Question:
I need to fix height 100% of page-wrapper for the right-sidebar, main-contents and left sidebar. Any idea..? Below is my css file too. I have used a class named clearfix in page-wrapper but height is not fixed.The 100% is not accurate though since I need header and footer-wrapper to appear as well..
'''
<!DOCTYPE html PUBLIC "-//W3C//DTD XHTML 1.0 Strict//EN" "http://www.w3.org/TR/xhtml1/DTD/xhtml1-strict.dtd">
<html xmlns="http://www.w3.org/1999/xhtml">
<head>
<meta http-equiv="Content-Type" content="text/html; charset=UTF-8" />
<title>e-support-uop</title>
<!-- styling files -->
<link href="reset.css" rel="stylesheet" type="text/css" />
<link rel="stylesheet" href="style.css" type="text/css" media="screen" />
</head>
<body>
<div id="page-wrapper" class="clearfix">
<div id="header">0</div>
<div id="left_sidebar">
<br/>
1
</div> <!--end left_sidebar -->
<div id="main_contents">
<br/>
2
</div>
<div id="right_sidebar">
<br/>
3
</div> <!--close right_sidebar -->
<div id="footer-wrapper"> <!-- footer -->
4
</div> <!-- end footer -->
</div><!--close page-wrapper-->
</body>
</html>
'''
And here is my css file:
'''
html, body{
margin: 0;
height:100%;
}
html {
height: 100%;
}
.clearfix{
min-height: 1%;
_height: 1%; /*ie6*/
}
.clearfix:after{
clear: both;
display: block;
content: "";
}
body {
min-height: 100%;
height: 100%;
background-color:#d2c7fd;
font-size:14px;
}
#page-wrapper {
position: relative;
background-color: #E4E6EB;
width: 800px;
min-height: 80%;
height: auto !important;
margin: 5px auto 0;
}
#header {
width: 800px;
height: 100px;
}
#left_sidebar {
position: relative;
float: left;
width: 20%;
min-height: 100%; /*height: auto !important;
*/
height: 100%;
background-color: green;
word-wrap: break-word;
}
#main_contents {
position: relative;
float: left;
width: 55%;
height: 90%; /*height: auto !important;
/* height: 100%;
*/
margin-left: 20px;
margin-right: 20px; /*background-color: red;
*/
word-wrap: break-word;
/*display: table-row;*/
overflow:hidden;
}
#right_sidebar {
position: relative;
float: left;
width: 20%;
min-height: 100%;
height: auto !important;
height: 100%; /*background-color: yellow;
*/
word-wrap: break-word;
}
#footer-wrapper {
position:absolute;
bottom:-100px;
left:0;
width:100%;
height: 100px;
background-color: #d8d8d6;
border-top-style: solid;
border-width: 1px;
border-color: #E0E0E0;
/*padding-bottom: 20px;*/
}
'''
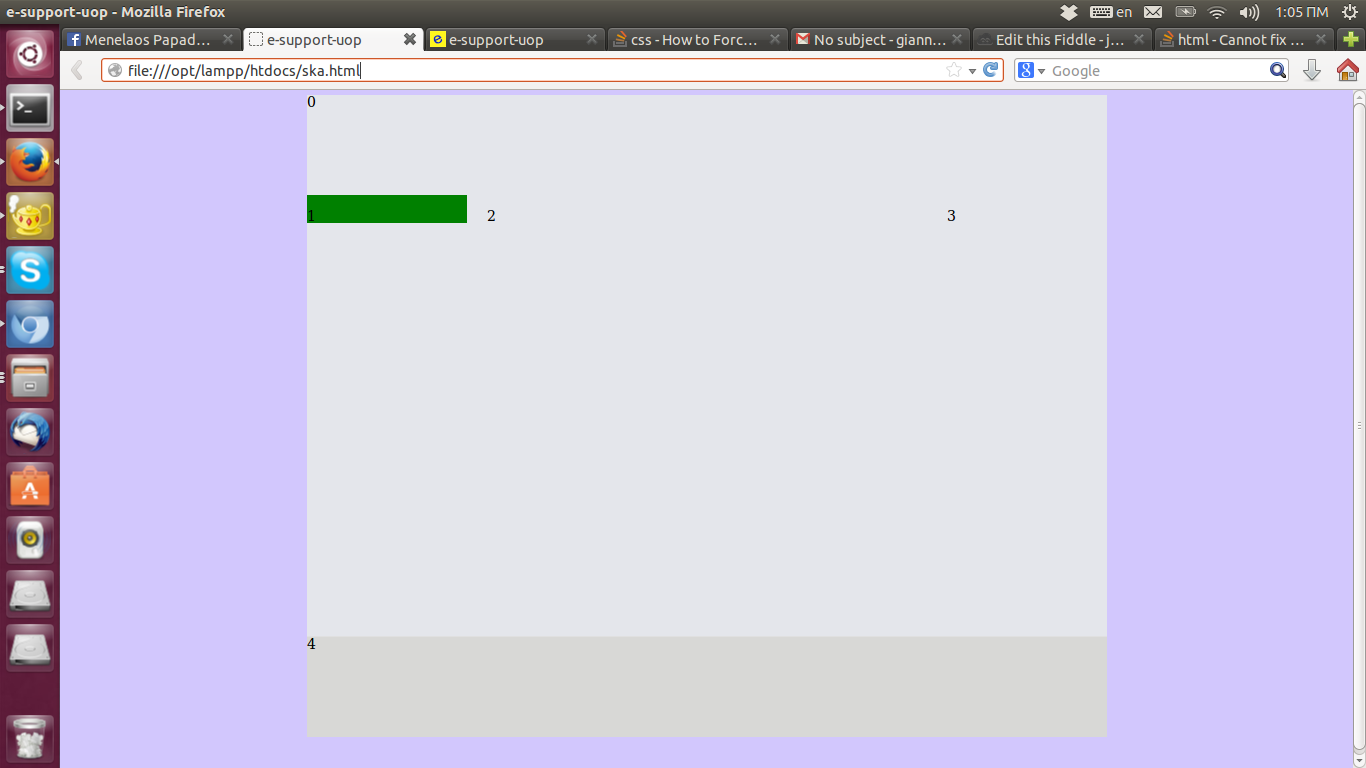
Answer: Here is one way of doing it.
I made a slight modification to your HTML by adding a '.main-wrap' to wrap the floats.
'''
<div id="page-wrapper">
<div id="header">0</div>
<div id="main-wrap">
<div id="left_sidebar">1</div><!--end left_sidebar -->
<div id="main_contents">2</div>
<div id="right_sidebar">3</div><!--end right_sidebar -->
</div><!-- end main-wrap -->
<div id="footer-wrapper">4</div><!-- end footer -->
</div><!--close page-wrapper-->
'''
and here is the CSS:
'''
html, body {
height: 100%;
}
body {
margin: 0;
}
#page-wrapper {
height: 100%;
min-height: 300px; /* optional */
width: 800px;
margin: 0 auto;
position: relative;
}
#header {
position: relative;
top: 5px;
height: 100px;
background-color: pink;
}
#main-wrap {
position: absolute;
left: 0;
right: 0;
top: 105px;
bottom: 100px;
background-color: yellow;
}
#left_sidebar {
float: left;
width: 20%;
height: 100%;
background-color: green;
}
#main_contents {
float: left;
width: 55%;
height: 100%;
margin-left: 20px;
margin-right: 20px;
background-color: red;
}
#right_sidebar {
float: left;
width: 20%;
height: 100%;
background-color: lightblue;
}
#footer-wrapper {
position: absolute;
left: 0;
bottom: 0;
width: 100%;
height: 100px;
background-color: #d8d8d6;
}
'''
See demo fiddle at: <URL>
The trick is to extend the '#page-wrapper' to the full height of the view port. Set the top and bottom margin to zero to prevent vertical scrolling.
The '#header' and '#footer-wrapper' are both 100px in height, so you can now use absolute positioning to stretch the 'main-wrap' to fill up the space between the header and footer elements.
You can use 'position: relative' on the header to open up some white space on top if you need it.
Within the '#main-wrap', you can now float your sidebars and content elements to form a 3-column layout. Apply 'height: 100%' to get the floated elements to fill up the '#main-wrap' height.
You may want to add a minimum height value to '#page-wrapper' to prevent the columns from collapsing.
Depending on your content, your floated columns may overflow since their height is constrained by the height of the view port. You may want to add 'overflow: auto' to the floated elements as needed.